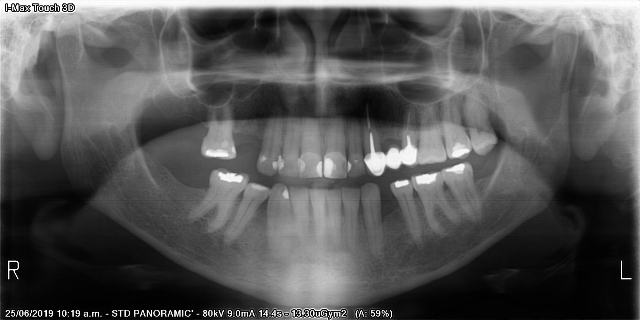
adult